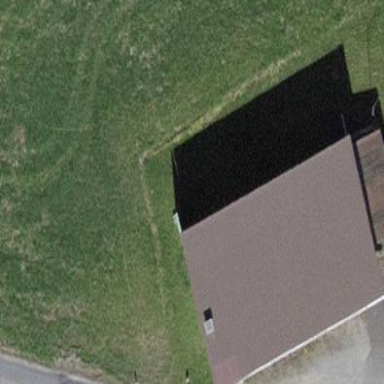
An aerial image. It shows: Building dedicated to shooting sports.